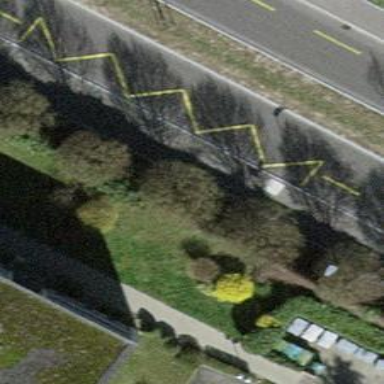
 serving as platform for public transportation."